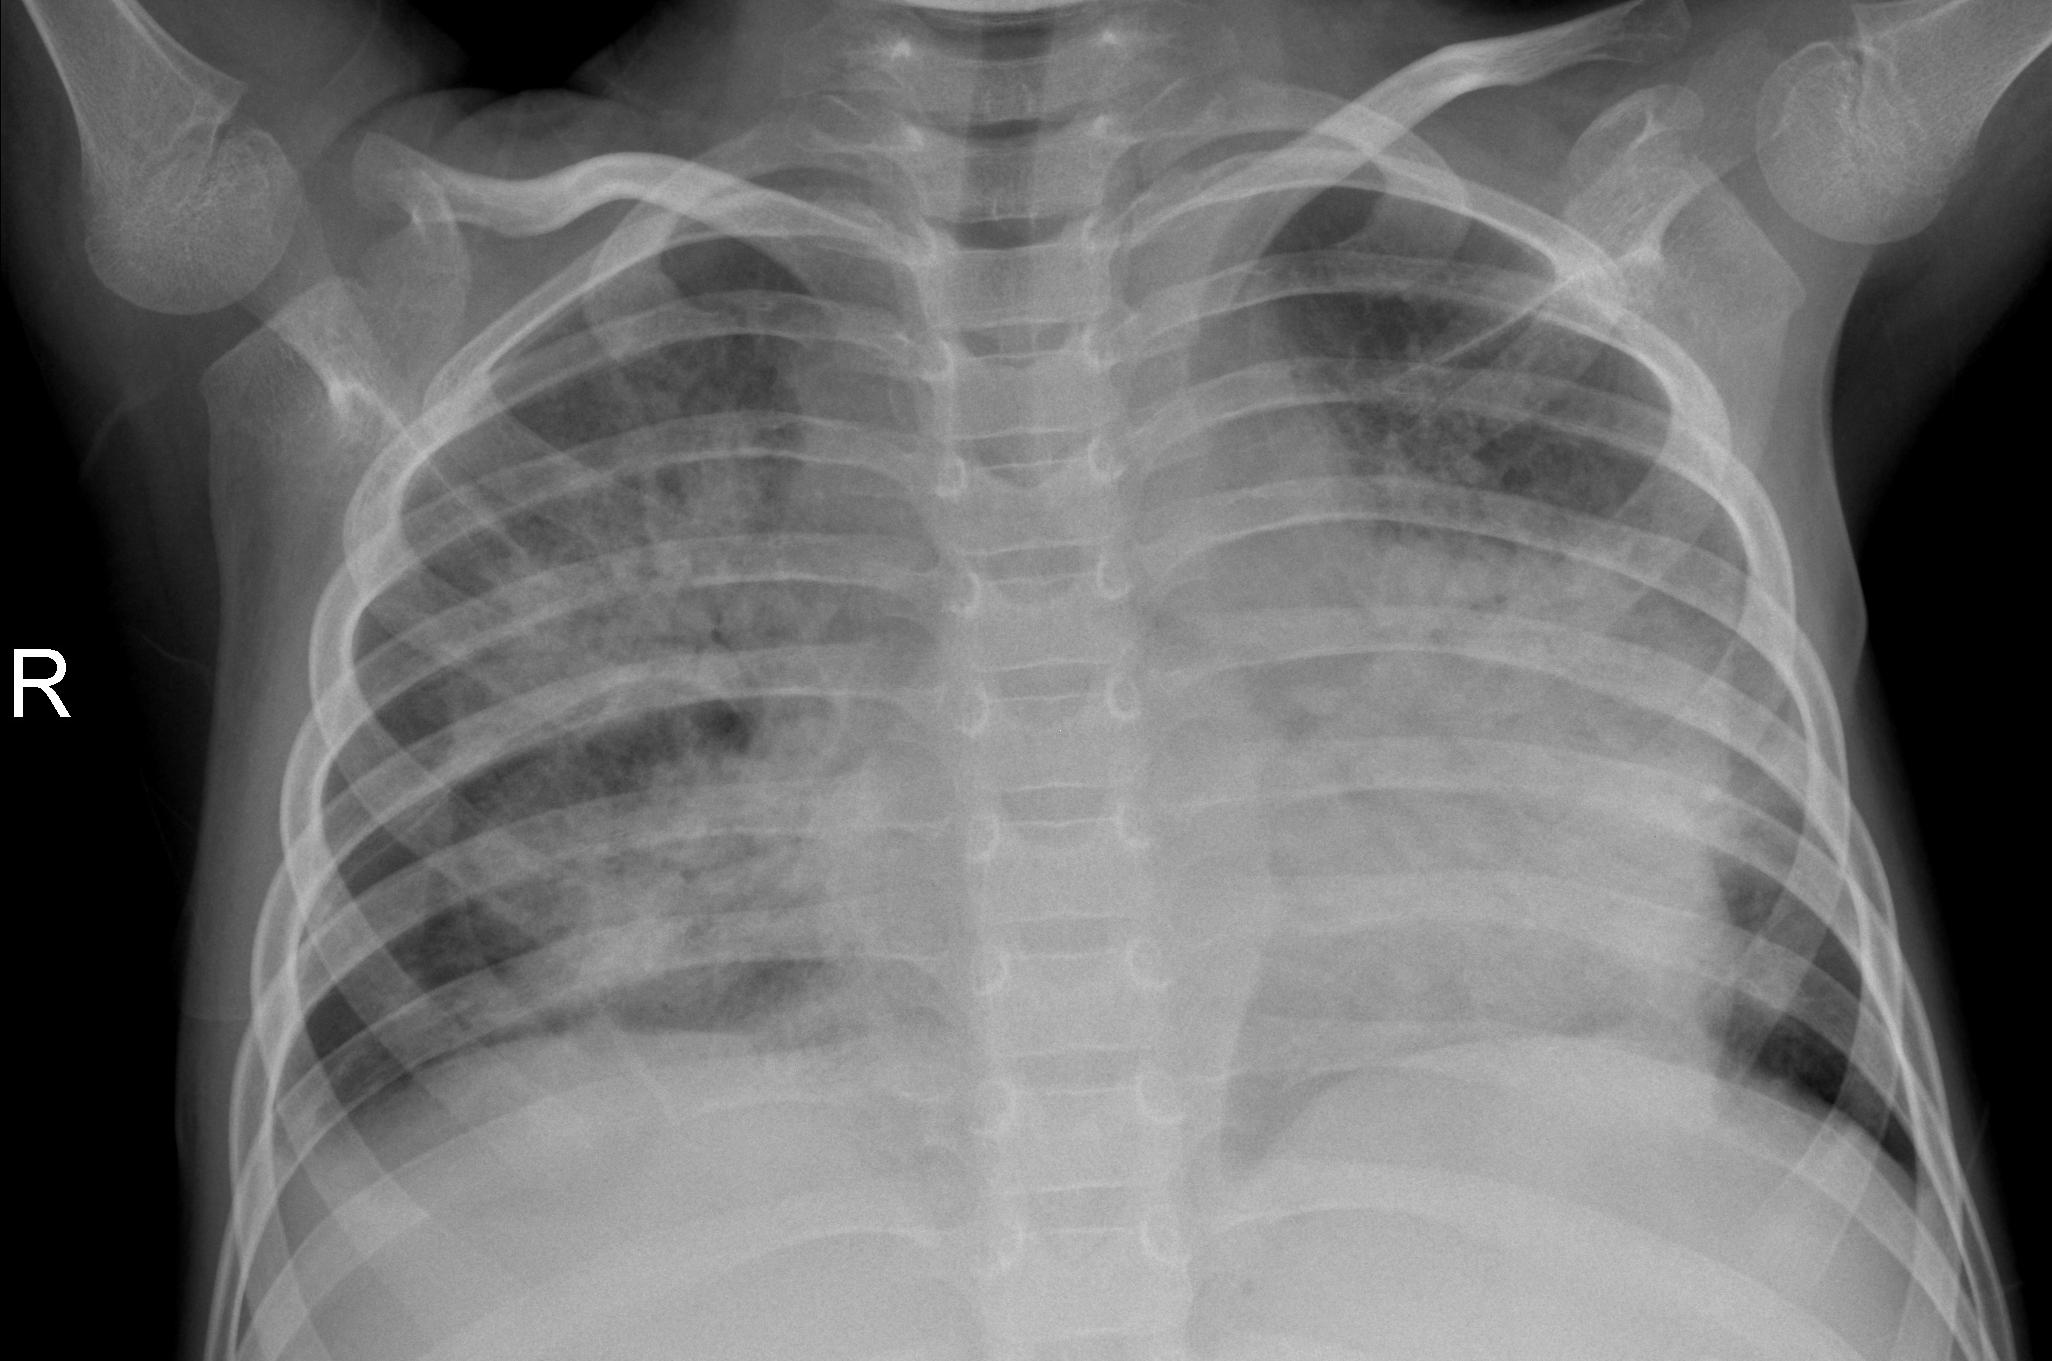
Diagnosis: PNEUMONIA